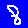
Digit: 8